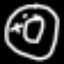
Label: donut